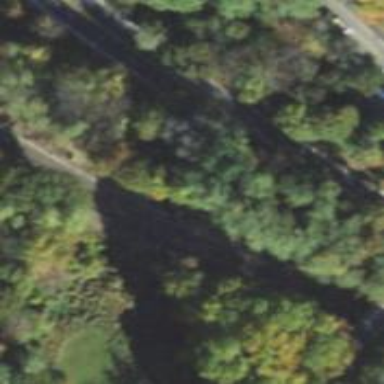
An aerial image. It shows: Abandoned railway spur.